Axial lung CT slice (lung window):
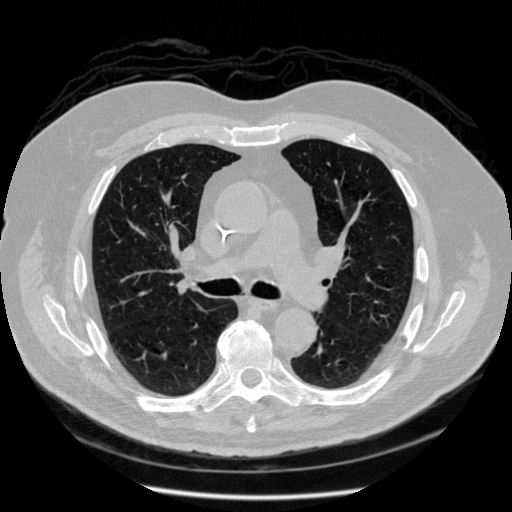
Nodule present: no